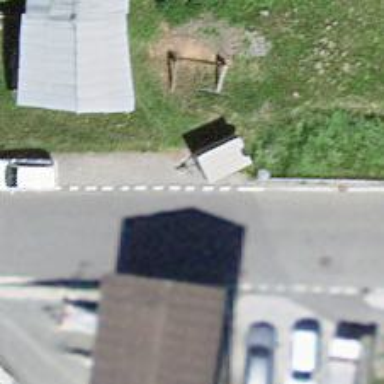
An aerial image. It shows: Bus stop with platform for public transport.